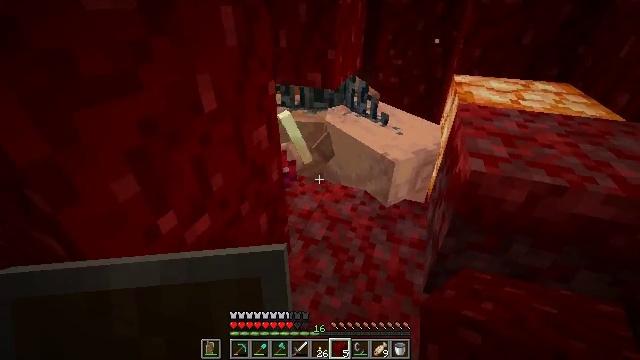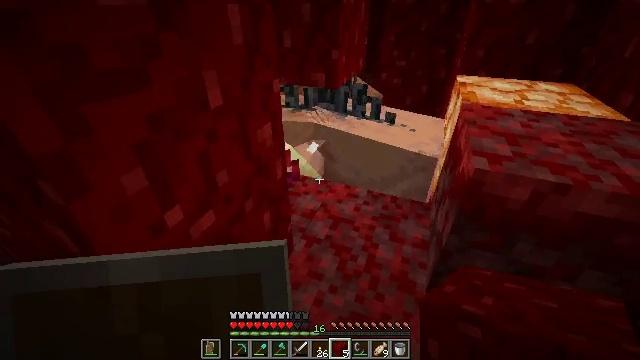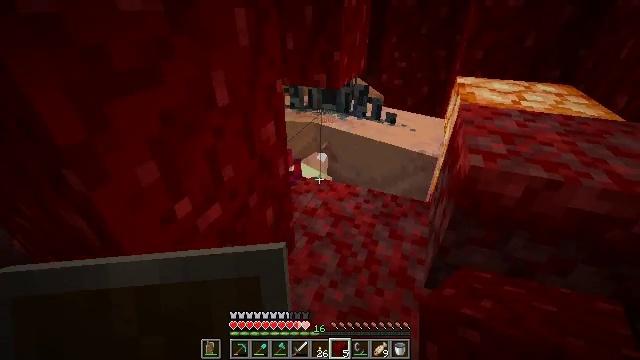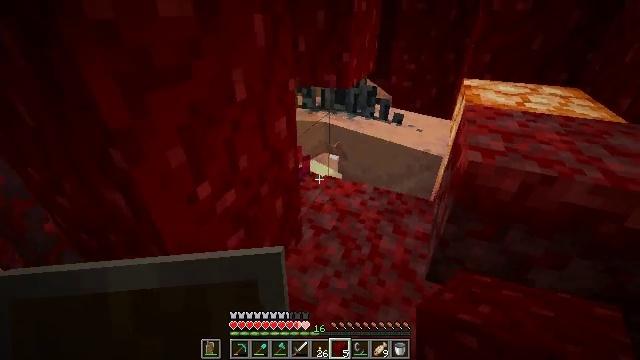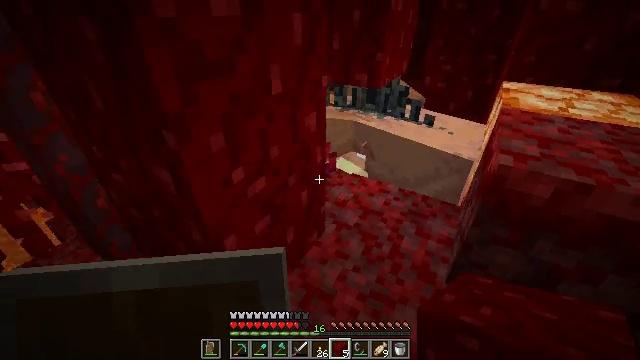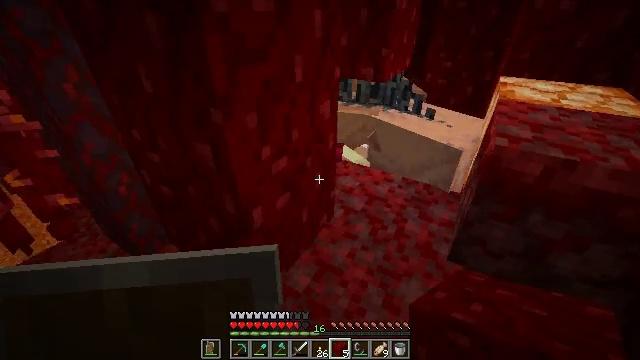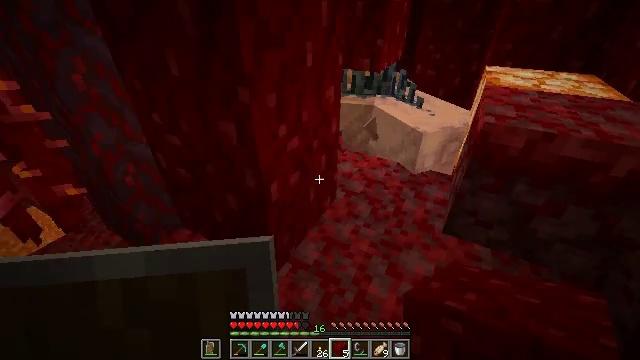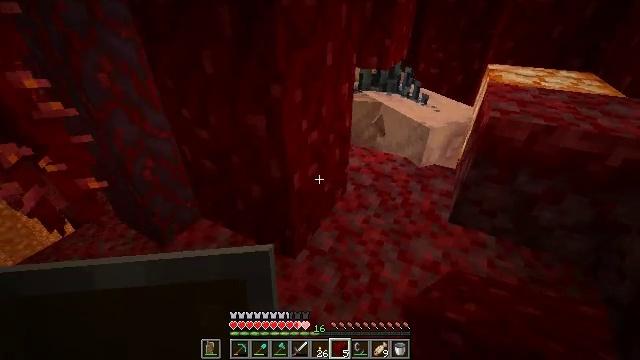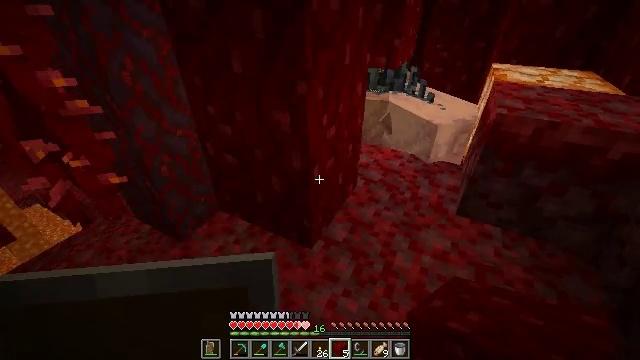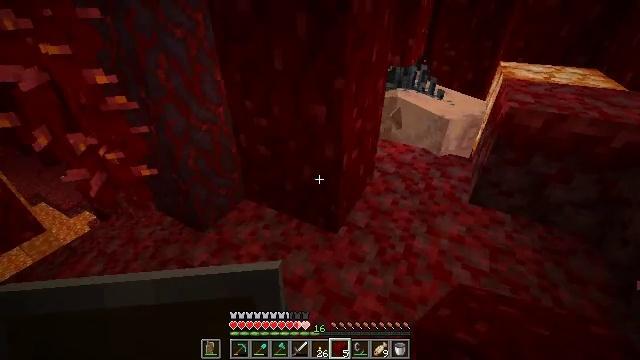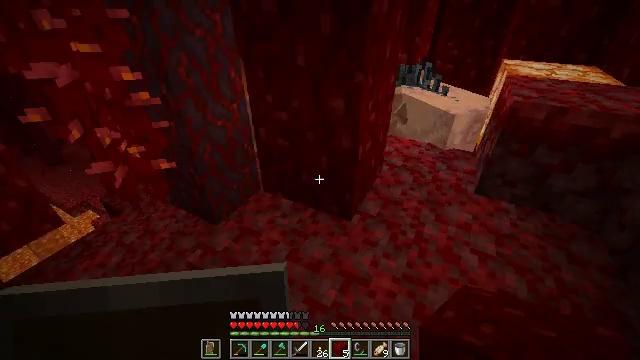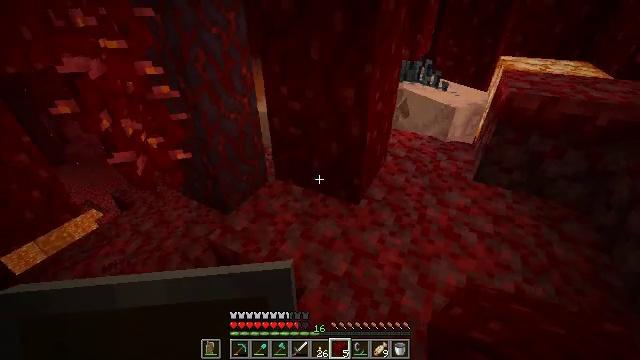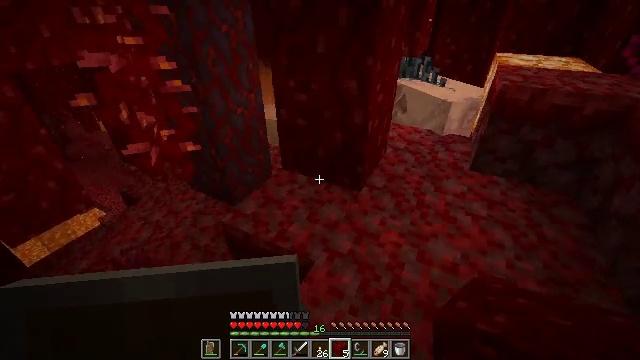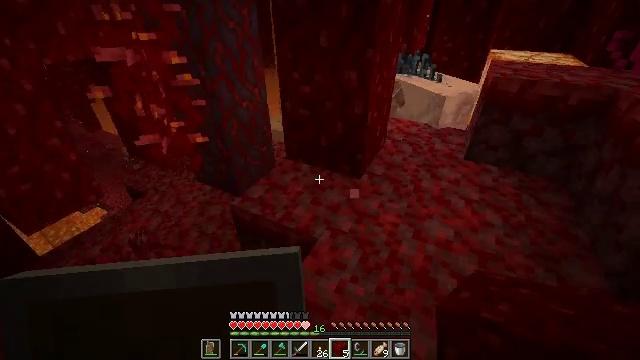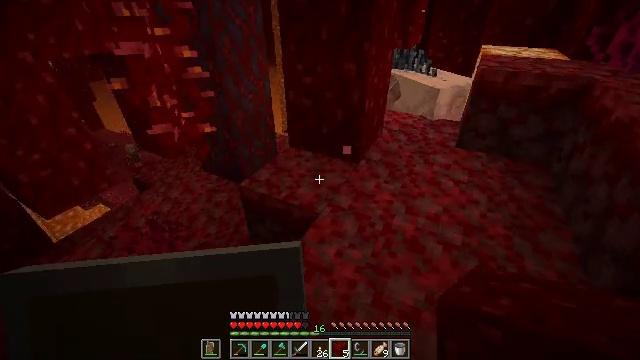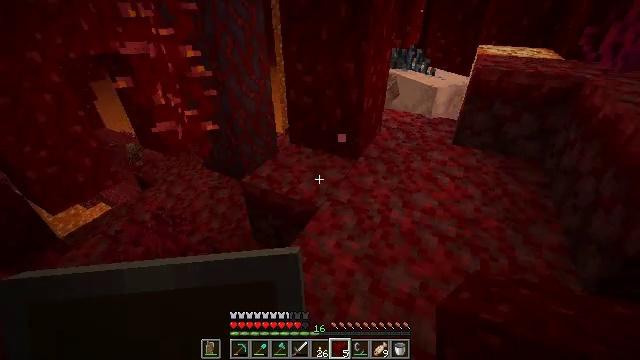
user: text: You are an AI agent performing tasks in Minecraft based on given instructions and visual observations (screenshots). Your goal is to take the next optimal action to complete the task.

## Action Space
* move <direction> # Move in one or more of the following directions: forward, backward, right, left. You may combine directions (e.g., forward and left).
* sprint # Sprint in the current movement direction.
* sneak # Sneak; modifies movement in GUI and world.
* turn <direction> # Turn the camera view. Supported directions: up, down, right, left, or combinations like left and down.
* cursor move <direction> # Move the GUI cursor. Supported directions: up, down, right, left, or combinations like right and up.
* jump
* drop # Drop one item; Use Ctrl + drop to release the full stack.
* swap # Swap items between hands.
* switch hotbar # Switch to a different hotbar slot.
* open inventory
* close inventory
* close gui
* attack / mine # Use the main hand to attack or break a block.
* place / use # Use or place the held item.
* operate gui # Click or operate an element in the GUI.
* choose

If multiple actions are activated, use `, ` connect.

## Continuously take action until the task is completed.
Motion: motion action
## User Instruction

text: Collect the weeping vines plant.
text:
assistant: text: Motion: no_op
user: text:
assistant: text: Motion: move back
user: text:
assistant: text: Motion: move back, turn left
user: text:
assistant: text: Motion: move back and move left, turn left
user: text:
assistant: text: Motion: move back and move left
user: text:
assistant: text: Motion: move back and move left, turn right
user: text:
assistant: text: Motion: move back and move left
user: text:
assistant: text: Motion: move back and move left
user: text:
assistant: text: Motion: move back and move left
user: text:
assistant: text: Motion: move back
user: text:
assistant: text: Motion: move back
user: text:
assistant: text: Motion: move back
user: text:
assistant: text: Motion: move back
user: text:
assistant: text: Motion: move back
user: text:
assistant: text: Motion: move back
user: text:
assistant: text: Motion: move back and move right, turn right
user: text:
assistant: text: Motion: move back and move right, turn right and up
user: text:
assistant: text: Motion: move back and move right, turn right and up
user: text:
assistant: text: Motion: move back and move right, turn right and up
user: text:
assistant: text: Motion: move right
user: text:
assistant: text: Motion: move right, turn up
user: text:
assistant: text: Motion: move right
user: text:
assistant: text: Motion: move right
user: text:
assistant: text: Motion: move right
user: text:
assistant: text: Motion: move right
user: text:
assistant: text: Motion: move right
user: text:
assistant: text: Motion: move right
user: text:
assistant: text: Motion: move forward and move right
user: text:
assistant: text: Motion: move forward and move right, turn right and up
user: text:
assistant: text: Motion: move forward and move right, turn up